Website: slack
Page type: newsletter-management
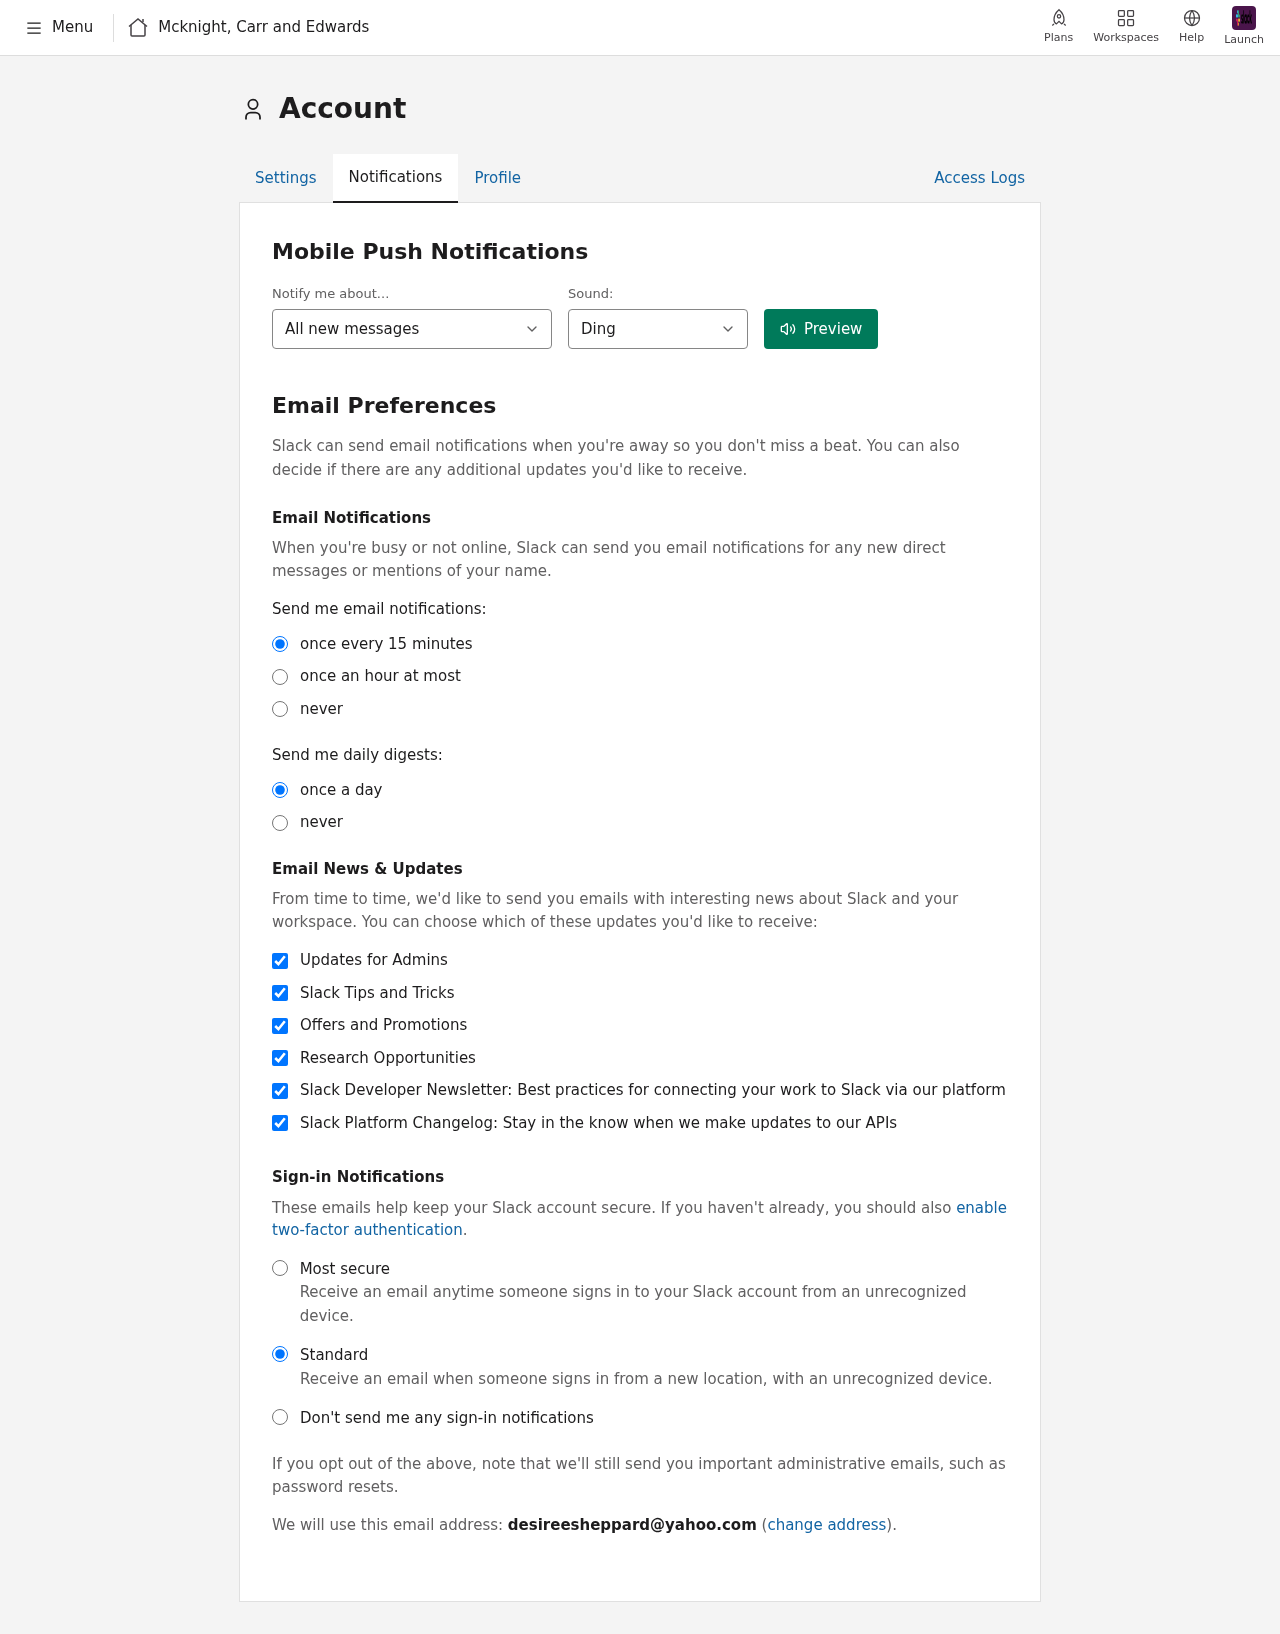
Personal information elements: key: PII_COMPANY
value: Mcknight, Carr and Edwards
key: PII_EMAIL
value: desireesheppard@yahoo.com